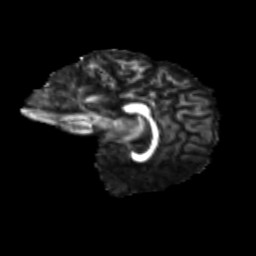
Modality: FA
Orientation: sagittal
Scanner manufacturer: siemens
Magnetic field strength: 3 T
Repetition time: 9.2 s
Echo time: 0.084 s